Question: I need to code a table, that would:
- - -
The only solution I could come up with was to put the table to an iframe, cover it with a picture with the table header and try to simulate clicks and scrolling through javascript events. Is there any better solution?
Illustration:

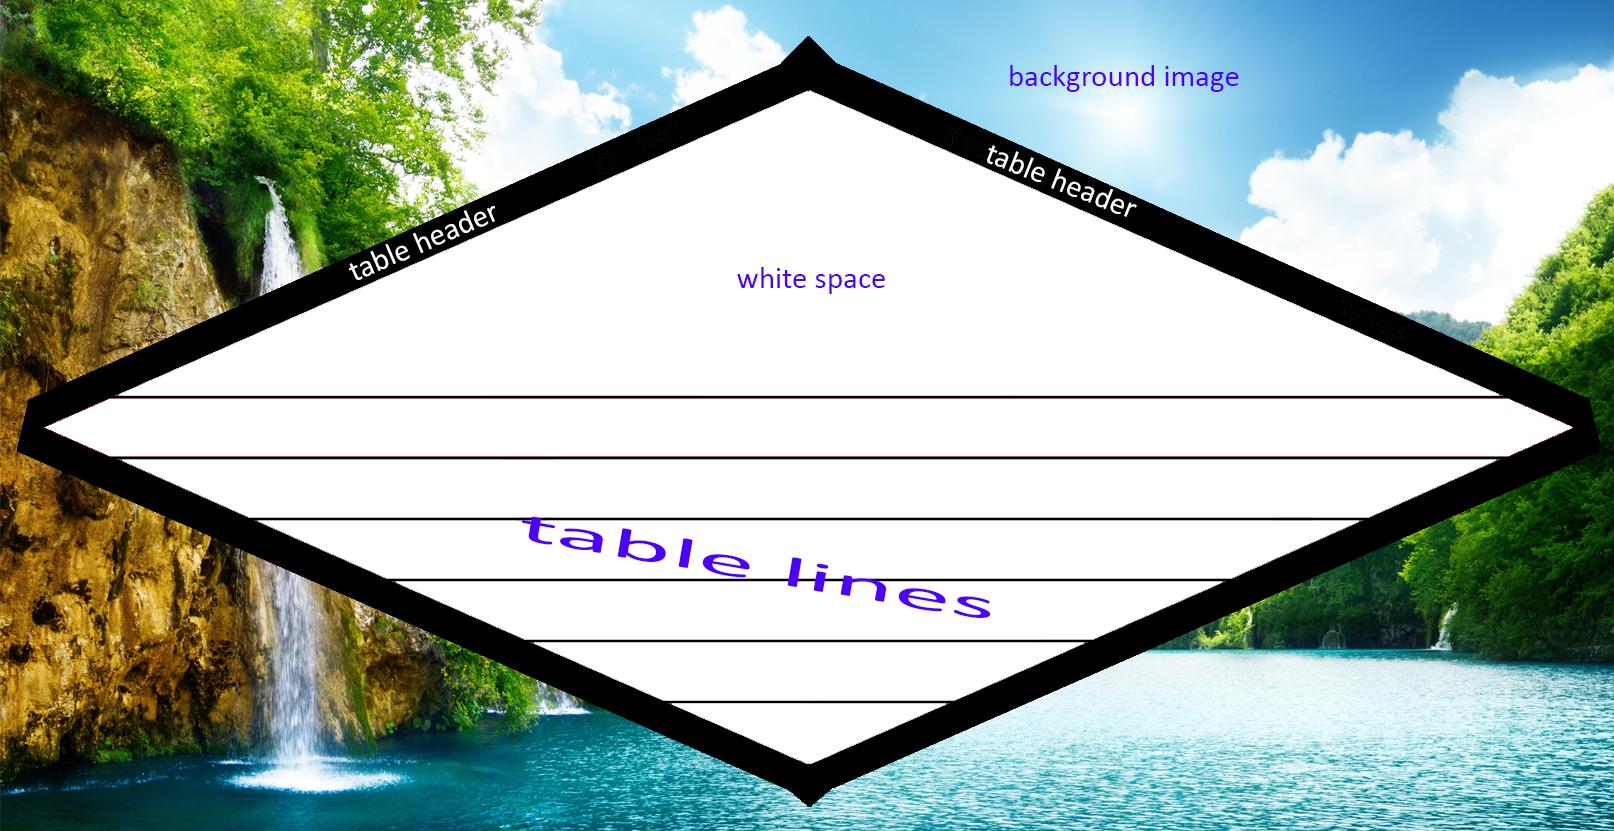
Answer: Cover it with a picture and add CSS 'pointer-events:none' to the picture.
Credit: <URL>